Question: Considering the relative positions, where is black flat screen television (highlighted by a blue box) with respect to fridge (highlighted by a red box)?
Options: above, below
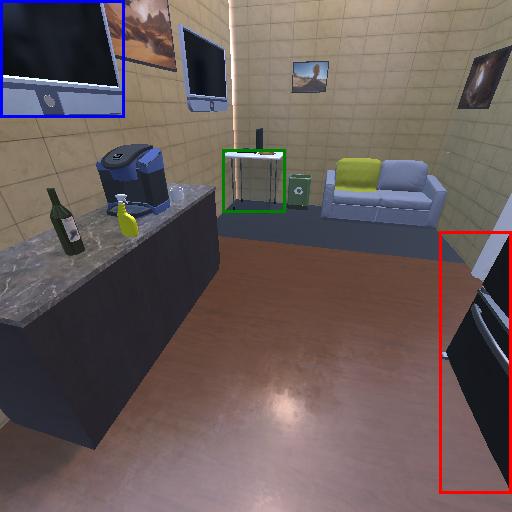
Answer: above